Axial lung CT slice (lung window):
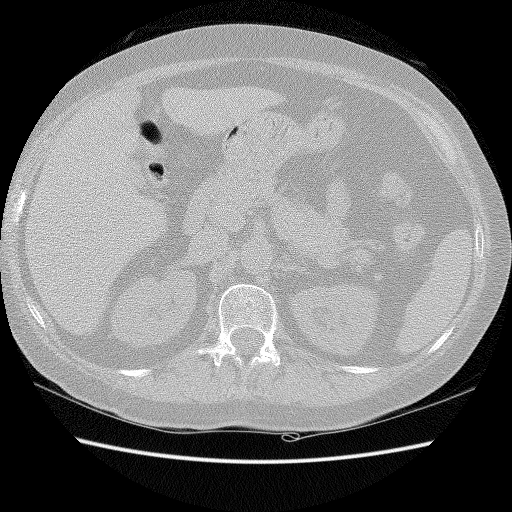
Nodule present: no